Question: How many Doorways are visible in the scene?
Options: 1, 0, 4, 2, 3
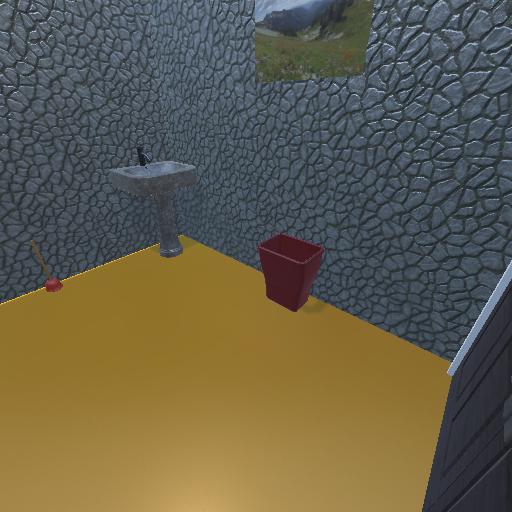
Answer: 1